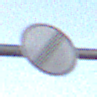
Verkehrszeichen: EndeSaemtlicherBegrenzungen
Umgebung: Outdoor, Nature
Tageszeit: SunriseSunset
Wetter: PartlyCloudy
Licht: Natural
Jahreszeit: NotSpecified
Kontrast: HighContrast